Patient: sex F, age 82
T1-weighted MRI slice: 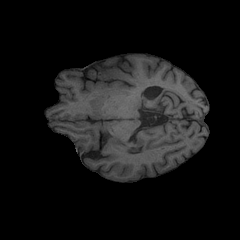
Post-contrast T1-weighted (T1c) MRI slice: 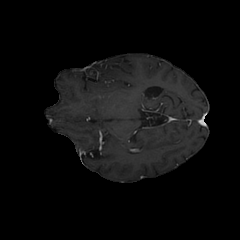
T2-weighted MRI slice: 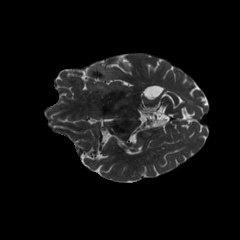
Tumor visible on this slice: yes
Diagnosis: Glioblastoma, IDH-wildtype
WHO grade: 4